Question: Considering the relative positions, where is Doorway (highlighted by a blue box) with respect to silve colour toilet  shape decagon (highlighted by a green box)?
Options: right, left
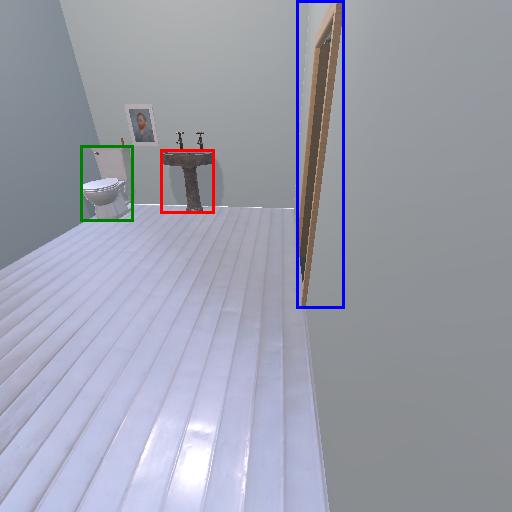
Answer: right